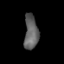
Tissue: lung
Cell type: Epithelial cells
Senescence score: 0.1614
Nuclear area (px): 476
Mean DAPI intensity: 96.019